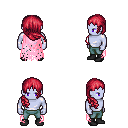
a pixel art fantasy rpg character, male body template, dark elf, purple skin, pink tattered cape, teal pants, ruby red right-swept hairstyle, black shoes, four views (front, back, left, right), 2x2 character sprite sheet, small pixel art, hard edges, no anti-aliasing